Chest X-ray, AP view. Patient: 41 years old, sex M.
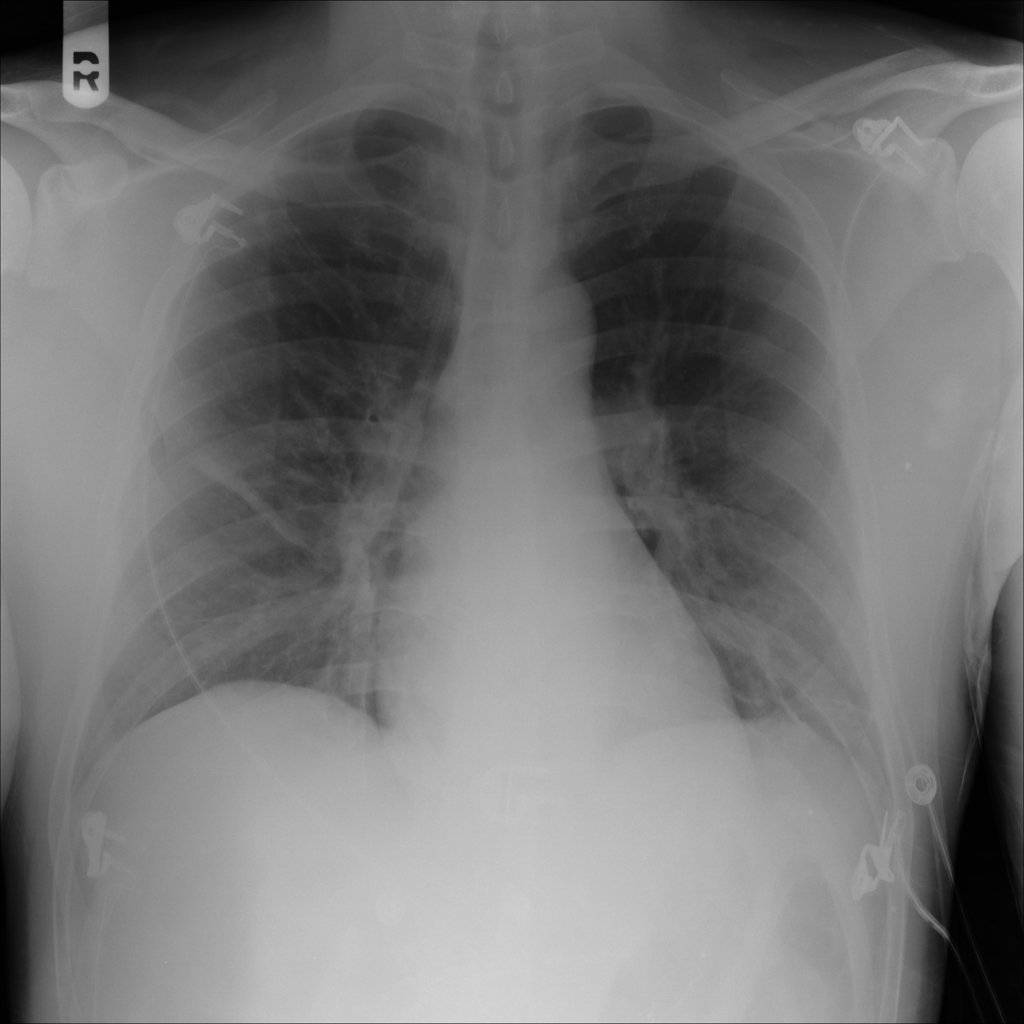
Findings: No Finding